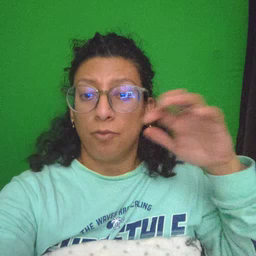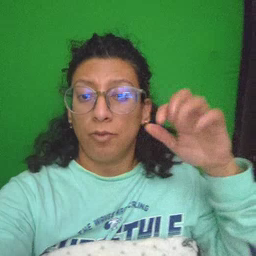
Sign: sun